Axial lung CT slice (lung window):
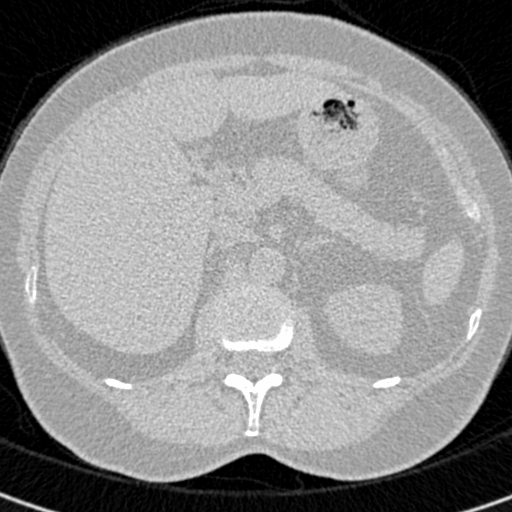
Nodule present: no